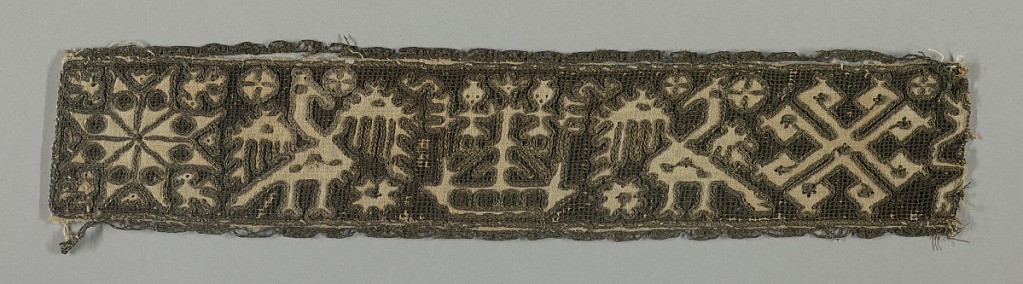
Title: Band
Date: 16th–17th century
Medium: linen, silk, metallic thread Technique: embroidered, darned and withdrawn elements
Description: Fragment of a narrow band with birds and geometric motifs. Natural linen is drawn, cut and wrapped with dark brown silk and embroidered with metallic thread accents.